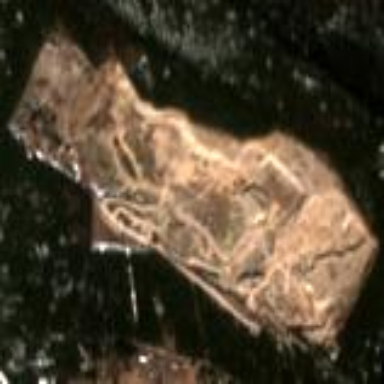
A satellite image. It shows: Quarry used for extracting aggregates.